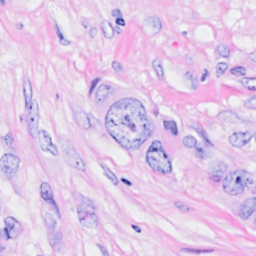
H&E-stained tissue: Breast